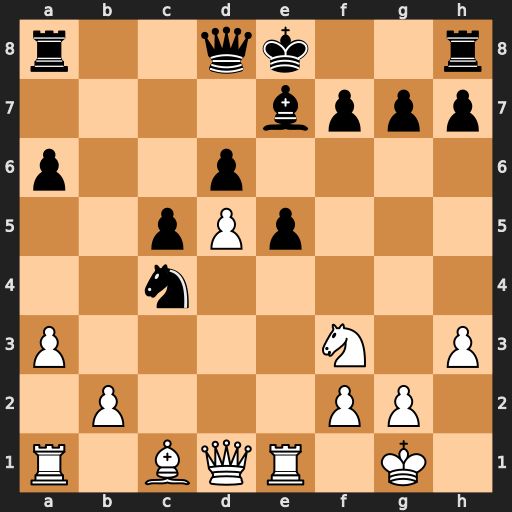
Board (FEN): r2qk2r/4bppp/p2p4/2pPp3/2n5/P4N1P/1P3PP1/R1BQR1K1
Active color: w
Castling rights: kq
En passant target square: -
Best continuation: Qa4+ Qd7 Qxc4